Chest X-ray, PA view. Patient: 48 years old, sex F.
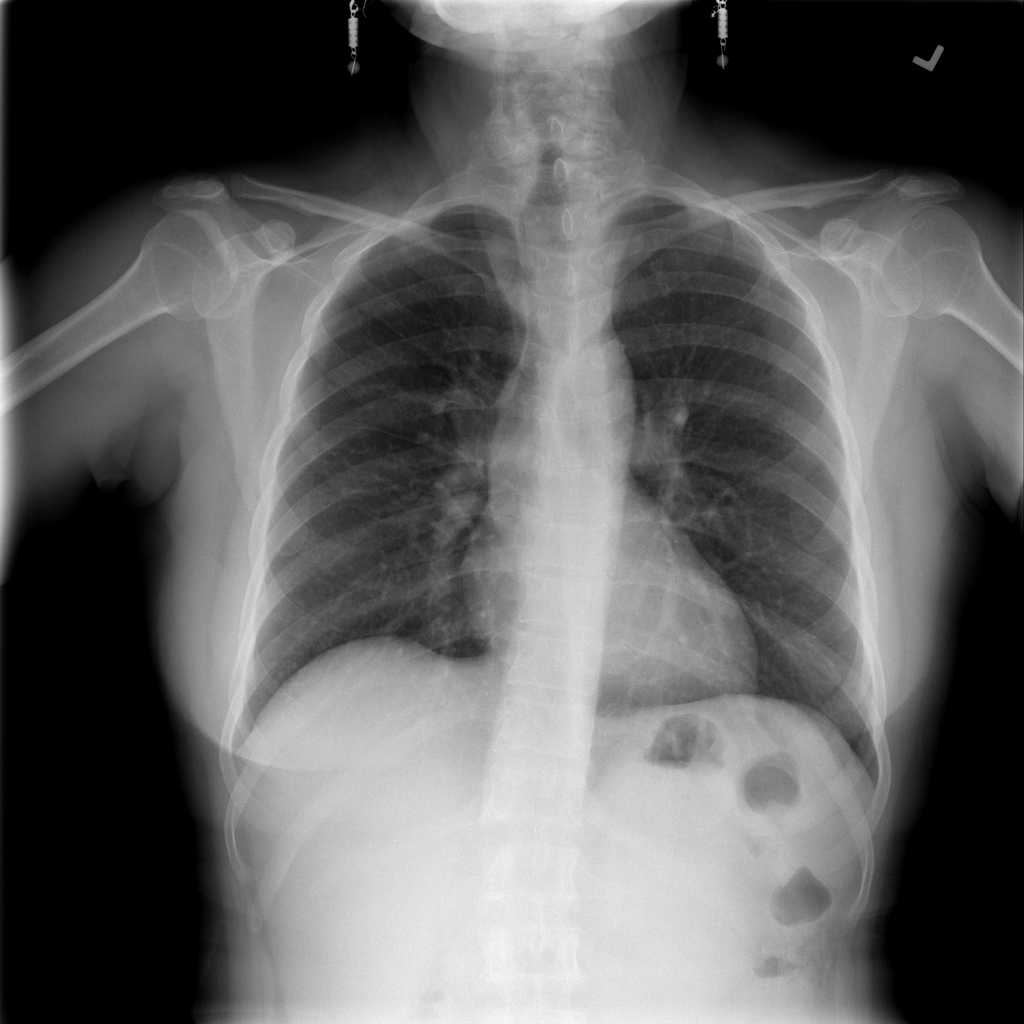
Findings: No Finding